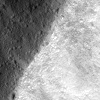
Atmospheric dust classification: not_dusty